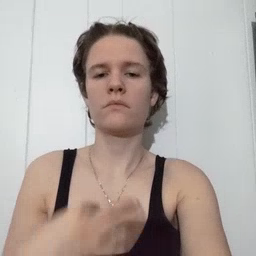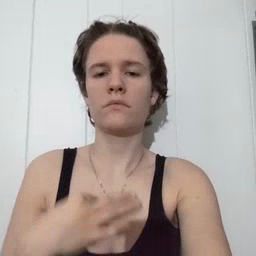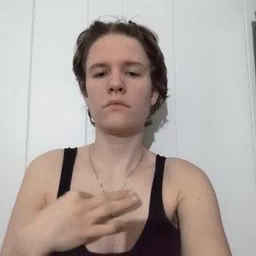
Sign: shirt